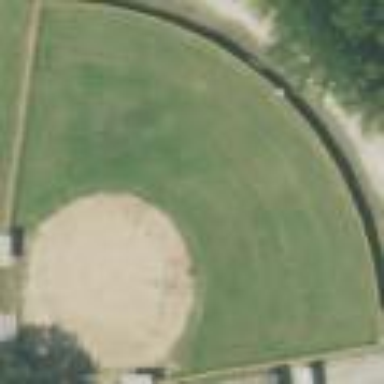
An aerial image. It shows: Baseball pitch for leisure land activities.